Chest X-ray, AP view. Patient: 62 years old, sex M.
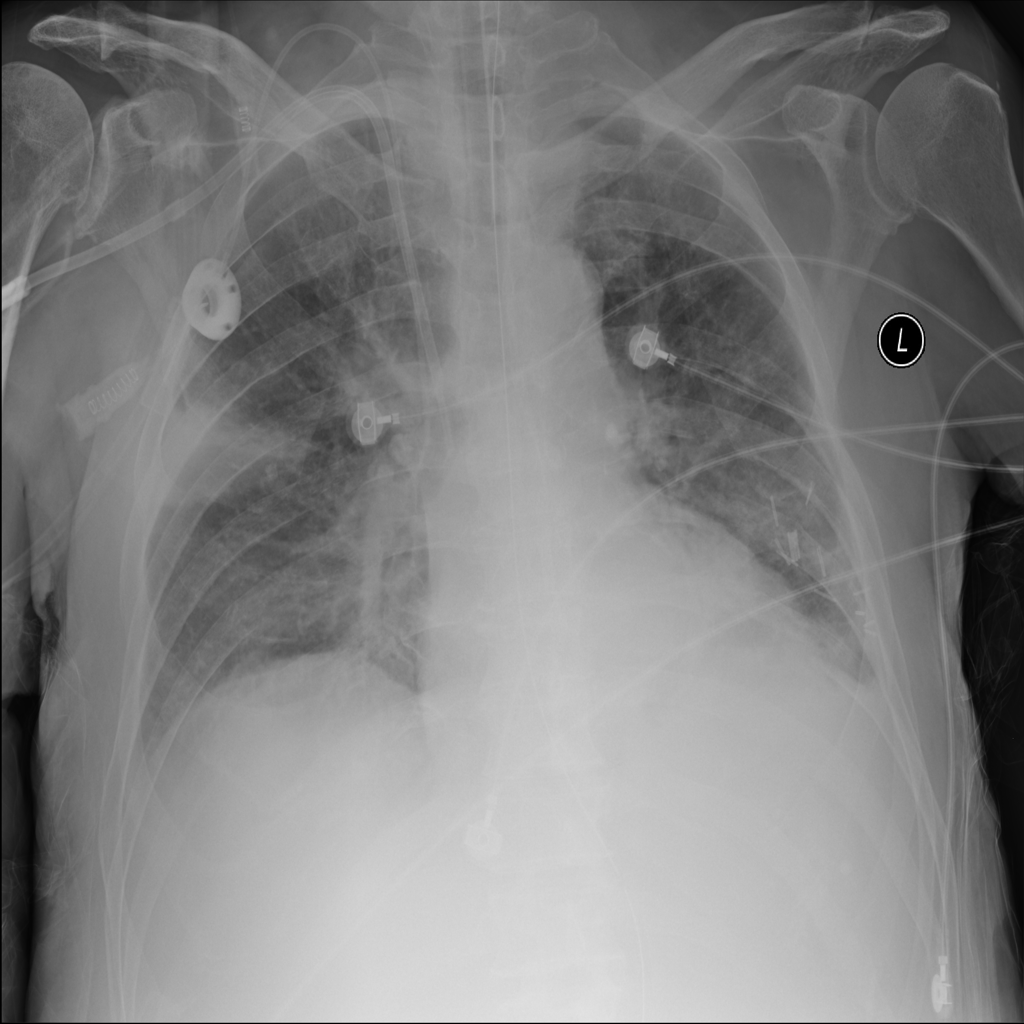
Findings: Consolidation, Infiltration